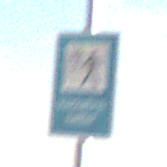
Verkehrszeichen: Verkehrshelfer
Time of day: MorningAfternoon
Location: Outdoor (Nature)
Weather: PartlyCloudy
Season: NotSpecified
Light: Natural